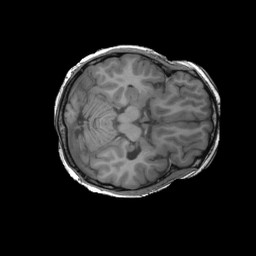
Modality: T1w
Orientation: axial
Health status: ill
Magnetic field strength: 3 T